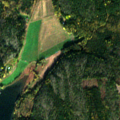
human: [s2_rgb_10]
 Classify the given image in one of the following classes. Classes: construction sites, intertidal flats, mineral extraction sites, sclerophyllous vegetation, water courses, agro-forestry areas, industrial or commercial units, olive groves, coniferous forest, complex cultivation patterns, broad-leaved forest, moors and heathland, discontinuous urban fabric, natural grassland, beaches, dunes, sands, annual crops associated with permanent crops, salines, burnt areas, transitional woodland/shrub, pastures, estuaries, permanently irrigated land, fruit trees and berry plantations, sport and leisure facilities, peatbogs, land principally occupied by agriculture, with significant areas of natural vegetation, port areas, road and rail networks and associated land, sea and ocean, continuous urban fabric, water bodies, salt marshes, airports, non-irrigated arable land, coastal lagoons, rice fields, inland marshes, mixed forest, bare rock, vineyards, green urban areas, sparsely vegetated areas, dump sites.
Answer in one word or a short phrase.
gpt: non-irrigated arable land, coniferous forest, mixed forest, transitional woodland/shrub, sea and ocean